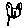
Label: cat